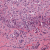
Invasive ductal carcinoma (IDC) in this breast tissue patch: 1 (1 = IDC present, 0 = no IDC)